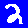
Digit: 2